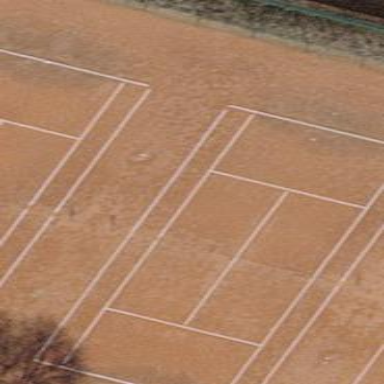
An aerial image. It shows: Tartan tennis court in leisure land pitch.